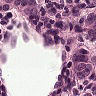
Metastatic tissue present: yes